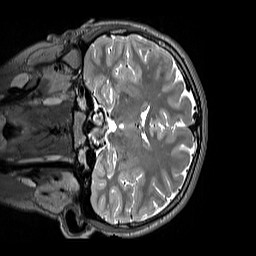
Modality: T2w
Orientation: coronal
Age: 13
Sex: female
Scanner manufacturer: siemens
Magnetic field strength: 3 T
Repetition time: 3.2 s
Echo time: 0.408 s